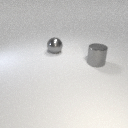
large gray metal sphere to the left of large gray metal cylinder